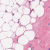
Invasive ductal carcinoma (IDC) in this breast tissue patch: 0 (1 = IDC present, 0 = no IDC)